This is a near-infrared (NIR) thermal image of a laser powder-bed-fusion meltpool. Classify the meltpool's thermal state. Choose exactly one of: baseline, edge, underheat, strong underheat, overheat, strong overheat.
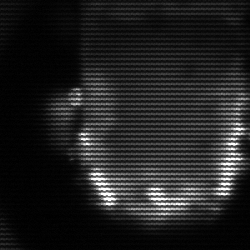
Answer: baseline